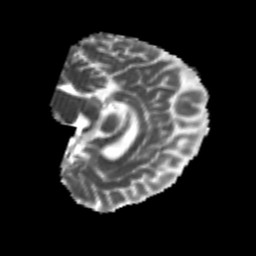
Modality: MD
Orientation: sagittal
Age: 24
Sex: female
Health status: healthy
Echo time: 0.074 s